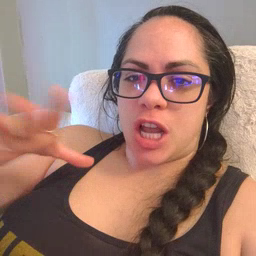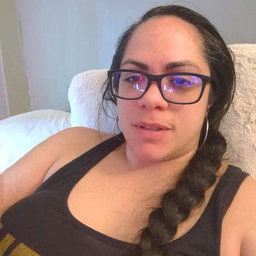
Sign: pajamas